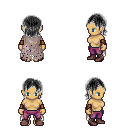
a pixel art fantasy rpg character, female body template, human, tanned skin, gray tattered cape, magenta pants, gray long bangs hairstyle, cloth bracers, maroon shoes, four views (front, back, left, right), 2x2 character sprite sheet, small pixel art, hard edges, no anti-aliasing